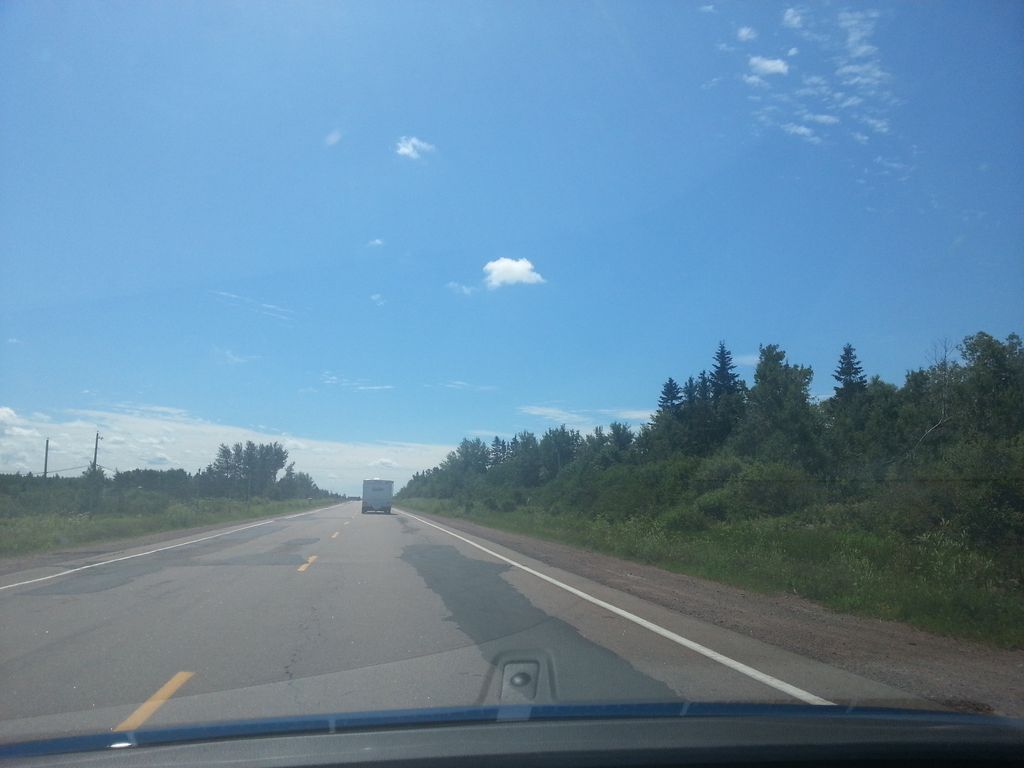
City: charlottetown